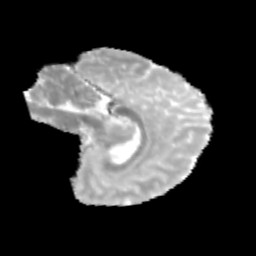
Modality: MD
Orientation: sagittal
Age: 10
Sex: female
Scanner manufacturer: siemens
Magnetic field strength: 3 T
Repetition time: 3.8 s
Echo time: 0.07 s